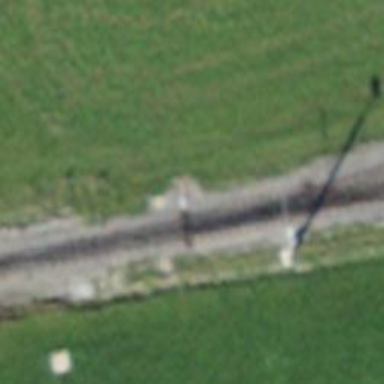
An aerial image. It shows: Railway switch.